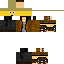
A male human skin with medium skin, wearing brown long hair dressed in a yellow hoodie and black pants, featuring a closed mouth.